Question: I have been spending the entire day trying to figure out how I can create forms and at the same time maintain a proper design of the layout.
Currently I'm using formee (style and 960 grid system), which I have tried to turn into an inline form rather than row based (default). Unfortunately it gets really messy and looks horrible.
To give an visual understanding of what I want to archieve I have created a mockup.
How can I solve issue?

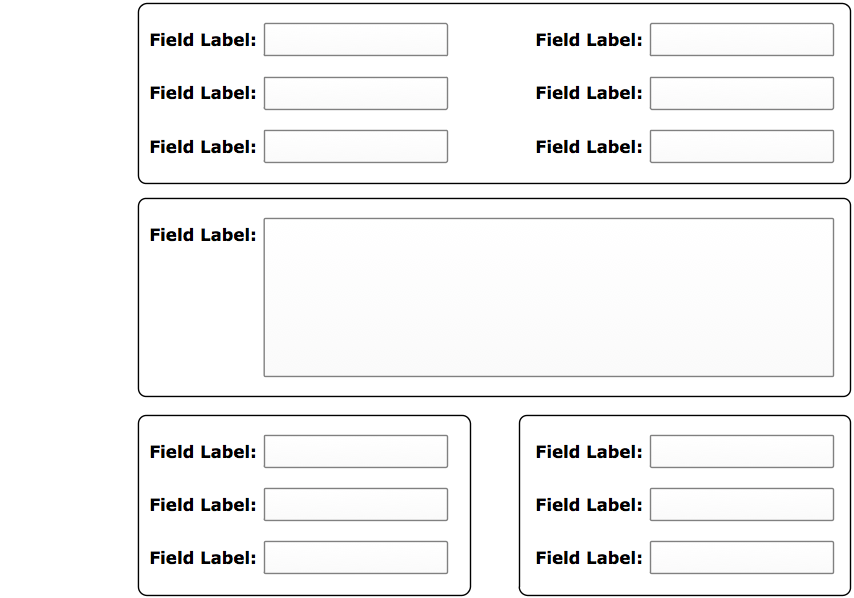
Answer: Here is such an example: <URL>
'''
<fieldset class="group">
<legend>First logical group of items</legend>
<div class="col">
<p class="text">
<label for="label1">Field label 1</label>
<input type="text" id="label1" />
</p>
<p class="text">
<label for="label2">Field label 2</label>
<input type="text" id="label2" />
</p>
<p class="text">
<label for="label3">Field label 3</label>
<input type="text" id="label3" />
</p>
</div>
<div class="col">
<p class="text">
<label for="label4">Field label 4</label>
<input type="text" id="label4" />
</p>
<p class="text">
<label for="label5">Field label 5</label>
<input type="text" id="label5" />
</p>
<p class="text">
<label for="label6">Field label 6</label>
<input type="text" id="label6" />
</p>
</div>
</fieldset>
<div class="group fieldset-like">
<p class="textarea">
<label for="label7">Field label 7</label>
<textarea id="label7">some text (test font-size)</textarea>
</p>
</div>
<div class="group">
<fieldset class="col">
<legend>Third legend</legend>
<p class="text">
<label for="label8">Field label 8</label>
<input type="text" id="label8" />
</p>
<p class="text">
<label for="label9">Field label 9</label>
<input type="text" id="label9" />
</p>
<p class="text">
<label for="label10">Field label 10</label>
<input type="text" id="label10" />
</p>
</fieldset>
<fieldset class="col">
<legend>Fourth legend</legend>
<p class="text">
<label for="label11">Field label 11</label>
<input type="text" id="label11" />
</p>
<p class="text">
<label for="label12">Field label 12</label>
<input type="text" id="label12" />
</p>
<p class="text">
<label for="label13">Field label 13</label>
<input type="text" id="label13" />
</p>
</fieldset>
</div>
'''
'''
.col {
float: left;
width: 36%;
padding: 2%;
background: #EEE;
}
.col + .col {
margin-left: 10%;
}
.col:after {
content: "";
display: block;
clear: both;
}
fieldset,
.fieldset-like {
margin: 0;
padding: 0;
border: 1px solid darkgreen;
}
.group {
margin: 20px 10px; /* must come after .fieldset-like rule */
}
label {
font-weight: bold;
cursor: pointer;
}
.text { /* because .radio and .checkbox are SO different! */
clear: both;
}
.text label,
.textarea label {
display: inline-block;
width: 39%;
margin-right: 1%;
text-align: right;
background-color: lightgreen;
}
.text input,
.textarea textarea {
display: inline-block;
width: 55%;
border: 1px solid darkgreen;
padding: 4px;
}
.textarea {
width: auto;
padding: 2% 4% 2% 4%;
}
/* label and textarea: also see above */
.textarea label {
width: 14.04%; /* 39% of 36% Yeah I know... */
margin-right: 0.36%; /* 1% of 36% */
background-color: lightgreen;
vertical-align: top; /* otherwise label is at the the bottom of a very high neighbor */
}
.textarea textarea {
width: 74%;
}
'''
- a class on paragraph allows to style the label according to the nature of the form element (you can't style a preceding sibling - or a parent - according to an element that comes after it in the DOM, in 2012 and in CSS3 at least ;) ).- you can use selector attributes with modern browsers: 'input<URL>:'''
select {
-moz-box-sizing: content-box; /* Firefox, meet padding ... */
box-sizing: content-box; /* IE8+ */
padding: 4px 6px; /* example */
}
'''